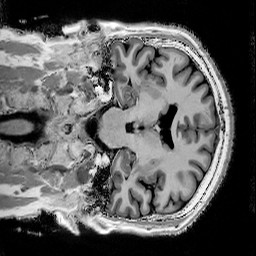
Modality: T1w
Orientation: coronal
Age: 52
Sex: male
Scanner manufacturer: siemens
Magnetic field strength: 3 T
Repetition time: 5 s
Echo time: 0.00298 s